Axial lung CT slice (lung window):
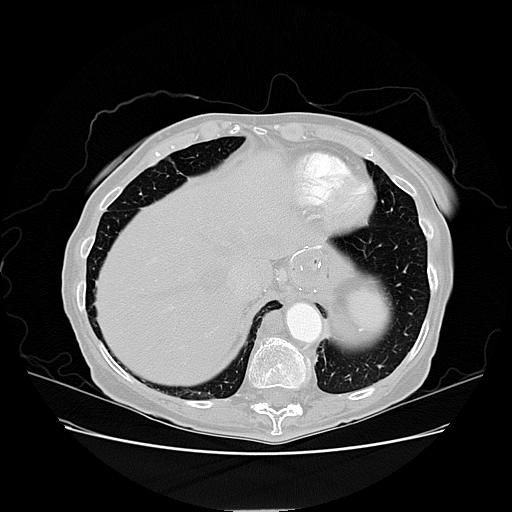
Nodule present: no